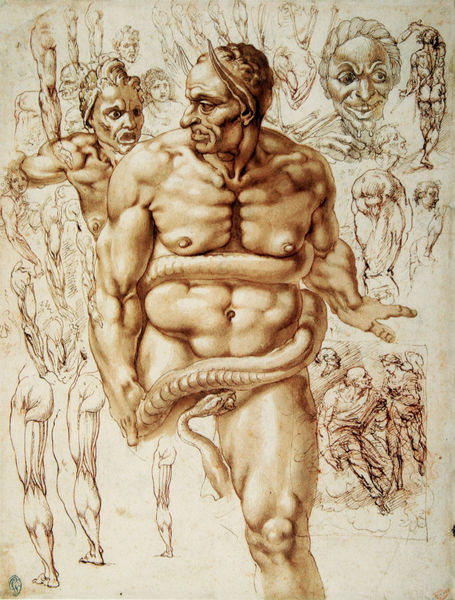
Titel: Studien nach dem Jüngsten Gericht von Michelangelo
Künstler: Giovanni Ambrogio Figino
Standort: New York
Institution: The Metropolitan Museum of Art
Schlagwörter: akt, haut, kopf, körper, mann, nackt, menschen, bewegung, braun, brust, busen, frau, nase, ohr, profil, skizze, zeichnung, alt, gesichter, arm, arme, augen, gesicht, mensch, hals, porträt, ohren, beine, bein, brüste, studie, angst, men, people, religious, dick, face, gouache, nose, old, painting, spitz, woman, muskeln, bauch, knie, schenkel, waden, fett, fleisch, muskulös, penis, tusche, schrecken, hässlich, schlange, bleistift, entwurf, zichnung, hand, einfarbig, muskel, teufel, flesh, man, mythology, naked, nude, satyr, fabelwesen, ear, head, german, eyes, drawing, skizzen, elfen, chin, mouth, caricature, sketch, devil, rötel, faces, scene, dämonen, fratzen, geister, zahn, grimassen, sehne, human, arms, ink, körperteile, art, ears, study, religion, faune, angles, eye, legs, war, finger, fingers, anatomisch, chest, horns, gesture, spitze ohren, standing, body, evil, scary, angry, bodies, nipples, stomach, serpent, snake, sepia, pointed, anatomy, expressions, leg, muscles, unfinished, übergewichtig, frown, ugly, grotesque, teufel dämen, demons, oberkoerper, dante, satan, tits, devils, big nose, nipple, 1500, mind, davinci, nippel, backside, mucles, boese, eseloohrn, gargoyle, pecs, trauma, nippels, fiction, the commedia, snke, niples, saan, nude with snake